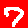
Digit: 7